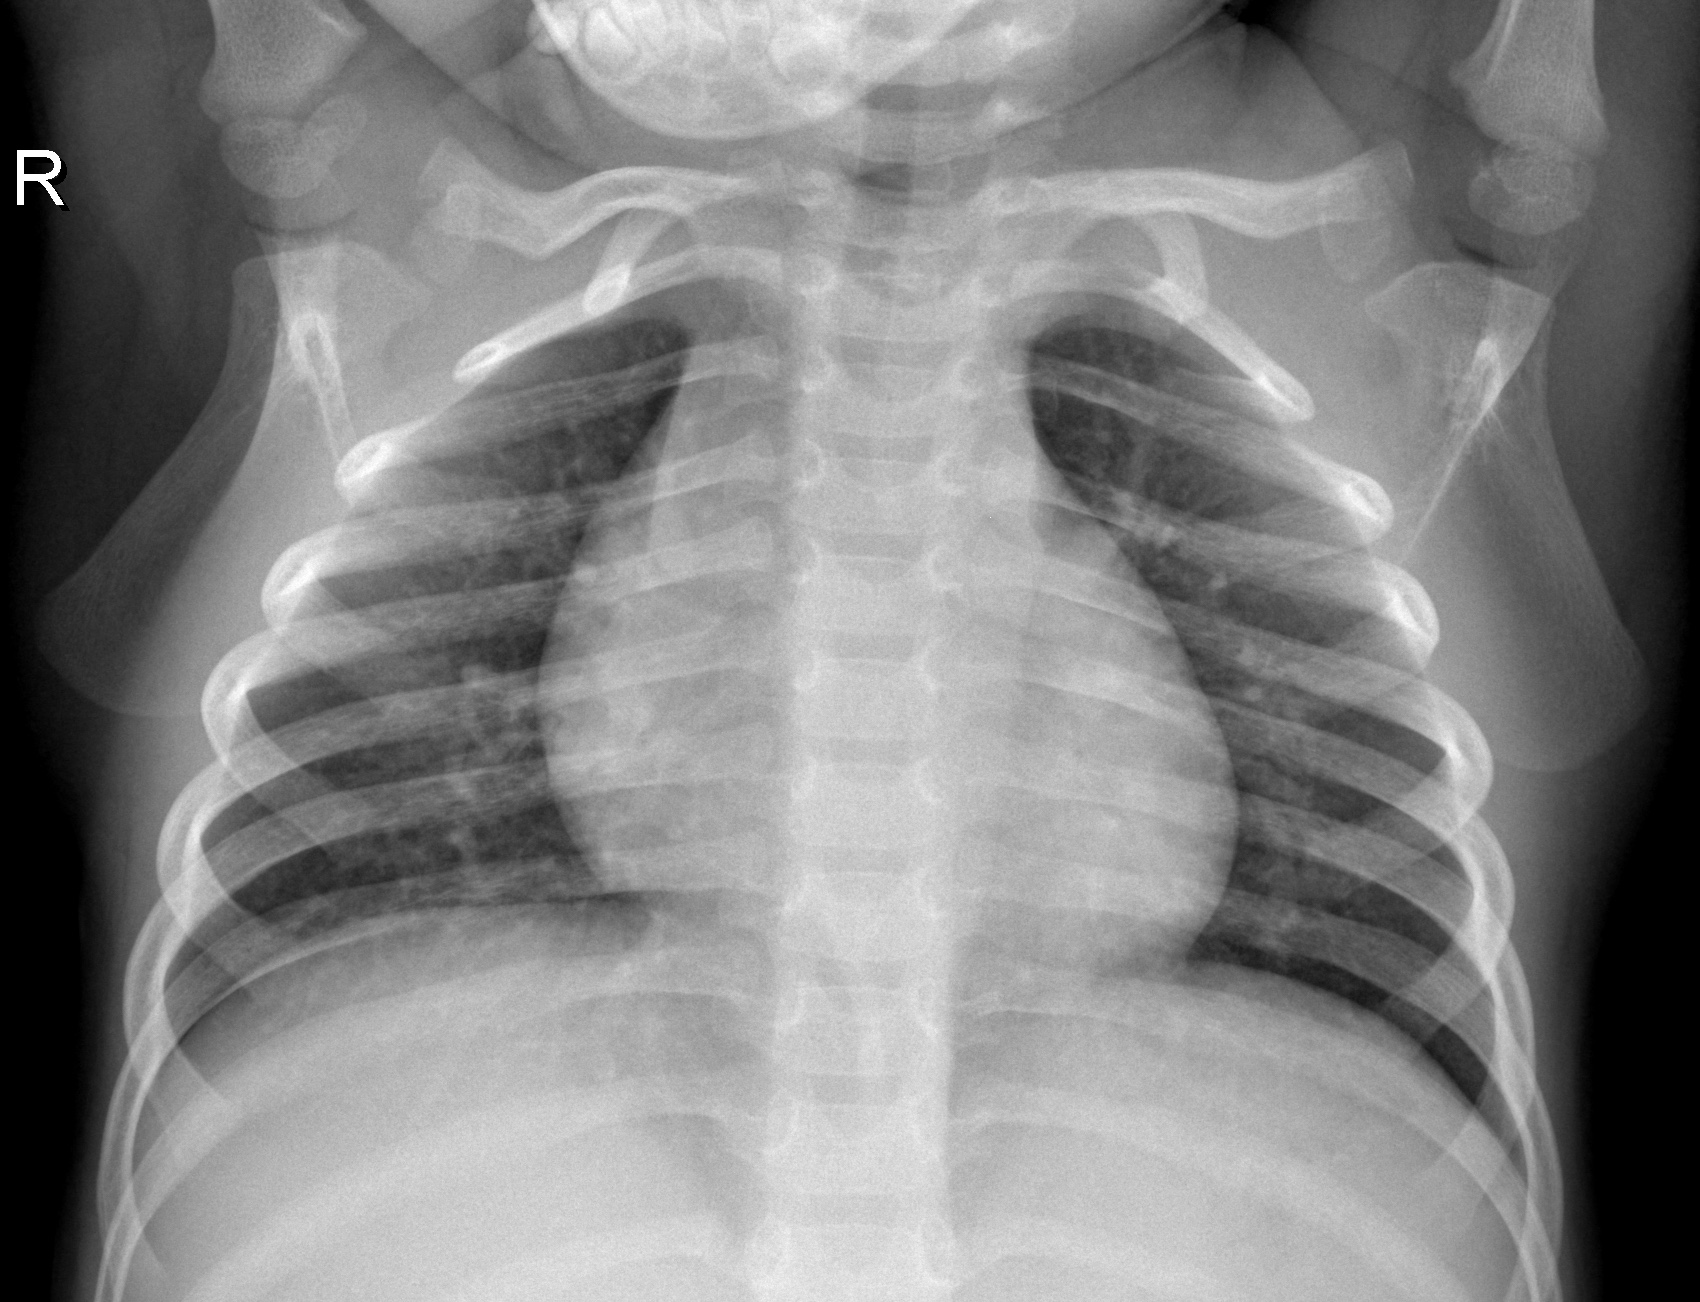
Diagnosis: NORMAL